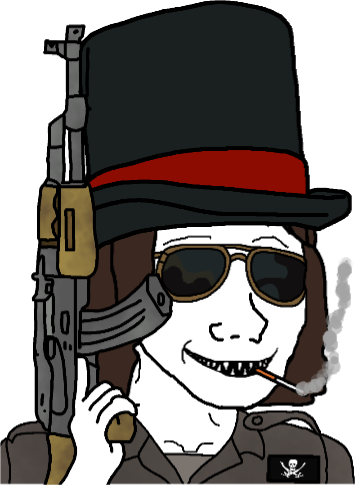
Label: 5_Oomer